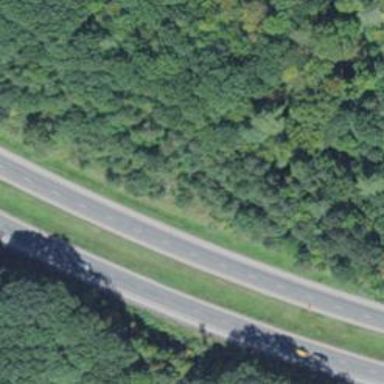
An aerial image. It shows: Asphalt motorway.